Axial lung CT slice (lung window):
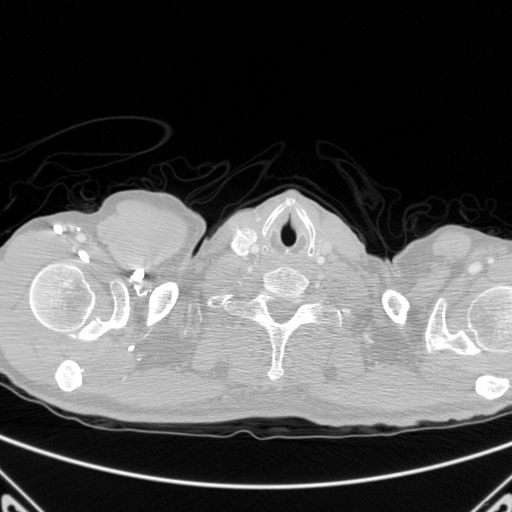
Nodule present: no